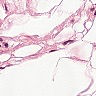
Metastatic tissue present: no